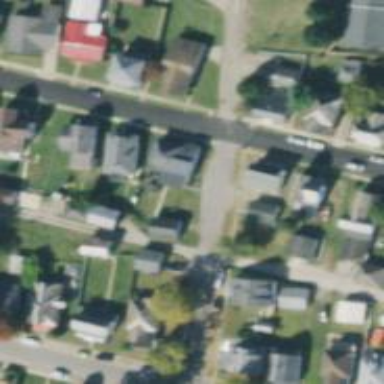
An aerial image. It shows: Alleyway designated as service road.